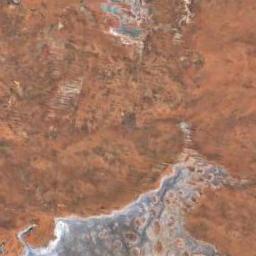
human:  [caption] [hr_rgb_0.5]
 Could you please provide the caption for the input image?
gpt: The yellow desert is next to the bare land .

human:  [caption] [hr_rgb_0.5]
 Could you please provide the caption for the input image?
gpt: The desert has orange soil and black mountains .

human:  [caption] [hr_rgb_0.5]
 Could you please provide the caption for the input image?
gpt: This is a orange desert with gray gullys .

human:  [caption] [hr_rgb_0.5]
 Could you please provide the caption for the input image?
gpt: There are some bare rocks in this desert .

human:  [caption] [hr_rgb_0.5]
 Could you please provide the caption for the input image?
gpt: A brown desert covered by bare land with some rocks .